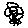
Label: flower